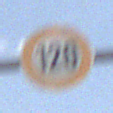
Verkehrszeichen: Geschwindigkeit120
Umgebung: Outdoor, Nature
Tageszeit: Midday
Wetter: PartlyCloudy
Licht: Natural
Jahreszeit: NotSpecified
Kontrast: LowContrast